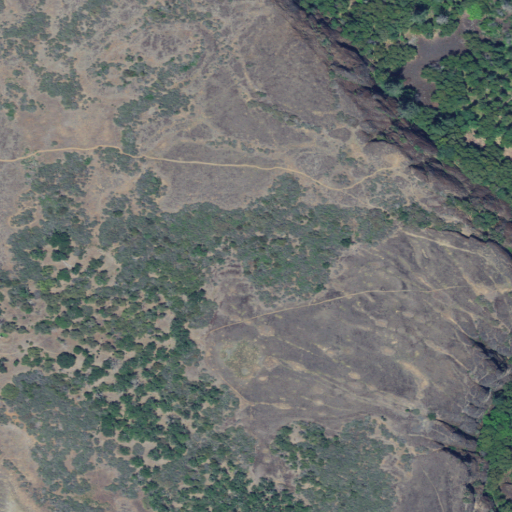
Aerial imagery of mountain in Oregon named Lower Table Rock containing shrub, grassland, mixed forest, and evergreen forest